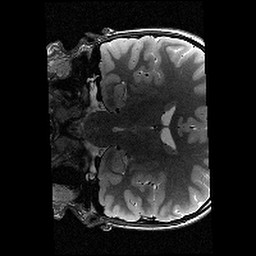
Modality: T2w
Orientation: coronal
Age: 11
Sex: male
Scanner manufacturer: siemens
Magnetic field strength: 3 T
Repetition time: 9.23 s
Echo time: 0.067 s